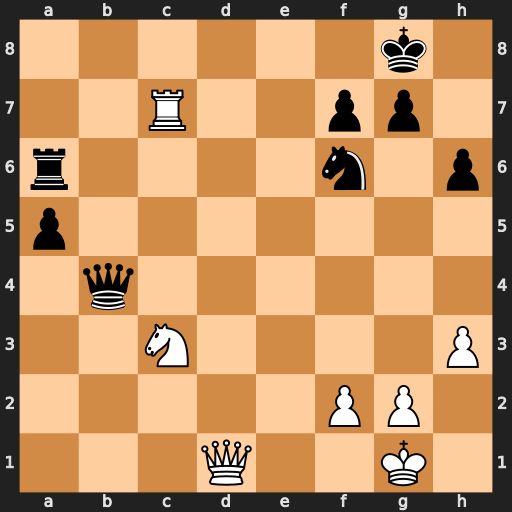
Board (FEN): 6k1/2R2pp1/r4n1p/p7/1q6/2N4P/5PP1/3Q2K1
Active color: w
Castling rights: -
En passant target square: -
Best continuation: Rc8+ Qf8 Rxf8+